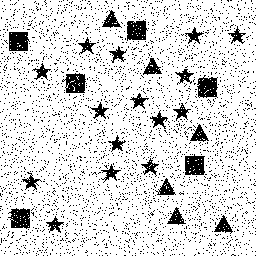
Squares: 6
Triangles: 6
Stars: 15
Total shapes: 27